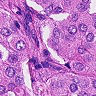
Metastatic tissue present: yes